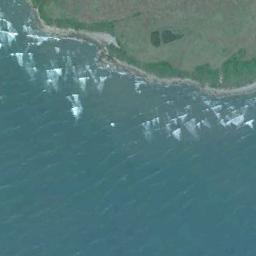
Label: beach